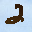
Label: 2